Question: I'm installing Varnish following Varnish 3.0.2 documentation
'''
backend default {
.host = "127.0.0.1";
.port = "80";
.connect_timeout = 600s;
.first_byte_timeout = 600s;
.between_bytes_timeout = 600s;
}
'''
'''
sudo varnishd -f /etc/varnish/default.vcl -s malloc,200M -T 127.0.0.1:2000 -a 0.0.0.0:8080
'''
Documentation: <URL>
I just trying to listen on :8080, but i get this error:

[ps]$ varnishlog
'''
0 CLI - Rd ping
0 CLI - Wr 200 19 PONG <PHONE> 1.0
0 CLI - Rd ping
0 CLI - Wr 200 19 PONG <PHONE> 1.0
0 CLI - Rd ping
0 CLI - Wr 200 19 PONG <PHONE> 1.0
0 CLI - Rd ping
0 CLI - Wr 200 19 PONG <PHONE> 1.0
0 CLI - Rd ping
0 CLI - Wr 200 19 PONG <PHONE> 1.0
0 CLI - Rd ping
0 CLI - Wr 200 19 PONG <PHONE> 1.0
0 CLI - Rd ping
0 CLI - Wr 200 19 PONG <PHONE> 1.0
0 CLI - Rd ping
0 CLI - Wr 200 19 PONG <PHONE> 1.0
11 SessionOpen c 173.245.49.79 20945 0.0.0.0:8080
11 ReqStart c 173.245.49.79 <PHONE>
11 RxRequest c GET
11 RxURL c /
11 RxProtocol c HTTP/1.1
11 RxHeader c Host: webtelevideo.com:8080
11 RxHeader c Connection: Keep-Alive
11 RxHeader c Accept-Encoding: gzip
11 RxHeader c CF-Connecting-IP: 79.41.59.48
11 RxHeader c CF-IPCountry: IT
11 RxHeader c X-Forwarded-For: 79.41.59.48
11 RxHeader c CF-Visitor: {"scheme":"http"}
11 RxHeader c User-Agent: Mozilla/5.0 (Macintosh; Intel Mac OS X 10_7_3) AppleWebKit/535.11 (KHTML, like Gecko) Chrome/17.0.963.46 Safari/535.11
11 RxHeader c Accept: text/html,application/xhtml+xml,application/xml;q=0.9,*/*;q=0.8
11 RxHeader c Accept-Language: it-IT,it;q=0.8,en-US;q=0.6,en;q=0.4
11 RxHeader c Accept-Charset: ISO-8859-1,utf-8;q=0.7,*;q=0.3
11 RxHeader c Cookie: __cfduid=d1b65ec66cd2922d0e80af7bd912710f51327781669; mp_super_properties=%7B%22all%22%3A%20%7B%22%24initial_referrer%22%3A%20%22http%3A//www.google.it/url%3Fsa%3Dt%26rct%3Dj%26q%3D%26esrc%3Ds%26source%3Dweb%26cd%3D6%26ved%3D0CGUQFjAF%26url%3Dhttp
11 VCL_call c recv pass
11 VCL_call c hash
11 Hash c /
11 Hash c webtelevideo.com:8080
11 VCL_return c hash
11 VCL_call c pass pass
11 FetchError c no backend connection
11 VCL_call c error deliver
11 VCL_call c deliver deliver
11 TxProtocol c HTTP/1.1
11 TxStatus c 503
11 TxResponse c Service Unavailable
11 TxHeader c Server: Varnish
11 TxHeader c Content-Type: text/html; charset=utf-8
11 TxHeader c Retry-After: 5
11 TxHeader c Content-Length: 418
11 TxHeader c Accept-Ranges: bytes
11 TxHeader c Date: Mon, 13 Feb 2012 07:42:43 GMT
11 TxHeader c X-Varnish: 647832555
11 TxHeader c Age: 0
11 TxHeader c Via: 1.1 varnish
11 TxHeader c Connection: close
11 Length c 418
11 ReqEnd c 6478<PHONE>2.9833<PHONE>3.179714441 0.043004036 0.196314096 0.000049829
11 SessionClose c error
11 StatSess c 173.245.49.79 20945 0 1 1 0 1 0 256 418
11 SessionOpen c 173.245.49.79 9190 0.0.0.0:8080
11 ReqStart c 173.245.49.79 <PHONE>
11 RxRequest c GET
11 RxURL c /favicon.ico
11 RxProtocol c HTTP/1.0
11 RxHeader c Host: webtelevideo.com:8080
11 RxHeader c Connection: Keep-Alive
11 RxHeader c Accept-Encoding: gzip
11 RxHeader c CF-Connecting-IP: 79.41.59.48
11 RxHeader c CF-IPCountry: IT
11 RxHeader c X-Forwarded-For: 79.41.59.48
11 RxHeader c CF-Visitor: {"scheme":"http"}
11 RxHeader c Accept: */*
11 RxHeader c User-Agent: Mozilla/5.0 (Macintosh; Intel Mac OS X 10_7_3) AppleWebKit/535.11 (KHTML, like Gecko) Chrome/17.0.963.46 Safari/535.11
11 RxHeader c Accept-Language: it-IT,it;q=0.8,en-US;q=0.6,en;q=0.4
11 RxHeader c Accept-Charset: ISO-8859-1,utf-8;q=0.7,*;q=0.3
11 RxHeader c Cookie: __cfduid=d1b65ec66cd2922d0e80af7bd912710f51327781669; mp_super_properties=%7B%22all%22%3A%20%7B%22%24initial_referrer%22%3A%20%22http%3A//www.google.it/url%3Fsa%3Dt%26rct%3Dj%26q%3D%26esrc%3Ds%26source%3Dweb%26cd%3D6%26ved%3D0CGUQFjAF%26url%3Dhttp
11 VCL_call c recv pass
11 VCL_call c hash
11 Hash c /favicon.ico
11 Hash c webtelevideo.com:8080
11 VCL_return c hash
11 VCL_call c pass pass
11 FetchError c no backend connection
11 VCL_call c error deliver
11 VCL_call c deliver deliver
11 TxProtocol c HTTP/1.1
11 TxStatus c 503
11 TxResponse c Service Unavailable
11 TxHeader c Server: Varnish
11 TxHeader c Content-Type: text/html; charset=utf-8
11 TxHeader c Retry-After: 5
11 TxHeader c Content-Length: 418
11 TxHeader c Accept-Ranges: bytes
11 TxHeader c Date: Mon, 13 Feb 2012 07:42:43 GMT
11 TxHeader c X-Varnish: 647832556
11 TxHeader c Age: 0
11 TxHeader c Via: 1.1 varnish
11 TxHeader c Connection: close
11 Length c 418
11 ReqEnd c 6478<PHONE>3.8553<PHONE>3.855585337 0.000086069 0.000171423 0.000060558
11 SessionClose c error
11 StatSess c 173.245.49.79 9190 0 1 1 0 1 0 256 418
0 CLI - Rd ping
0 CLI - Wr 200 19 PONG <PHONE> 1.0
0 CLI - Rd ping
0 CLI - Wr 200 19 PONG <PHONE> 1.0
'''
webtelevideo.com:80 works correctly
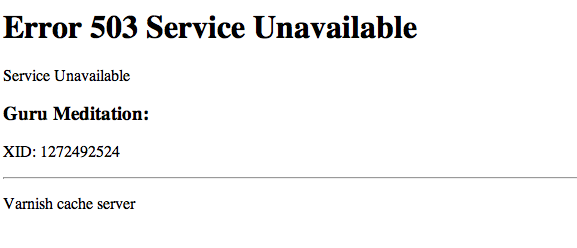
Answer: Your back-end server is not running. You've configured back-end host "127.0.0.1" but should have used "173.245.60.43" (the ip-address of webtelevideo.com).